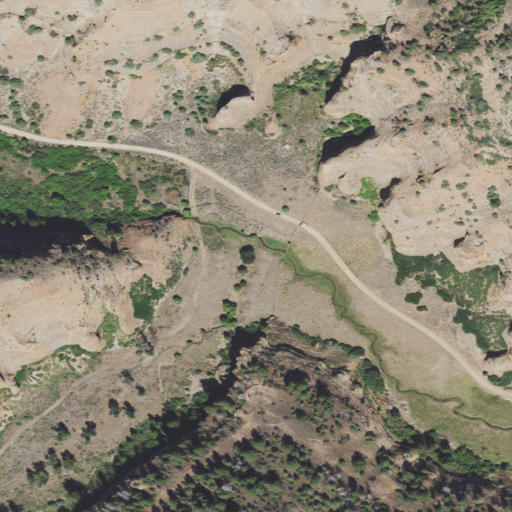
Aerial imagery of valley in Utah named Coal Hollow containing shrub, evergreen forest, open development, grassland, deciduous forest, and woody wetlands